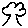
Label: tree